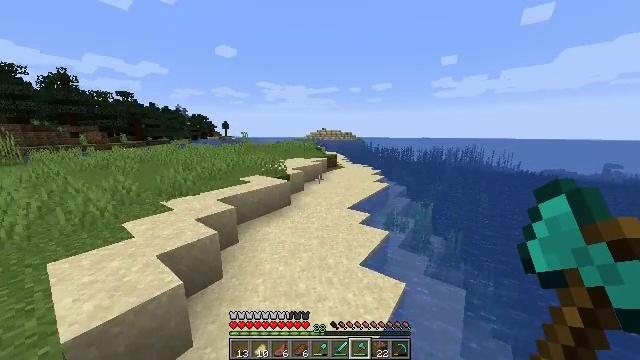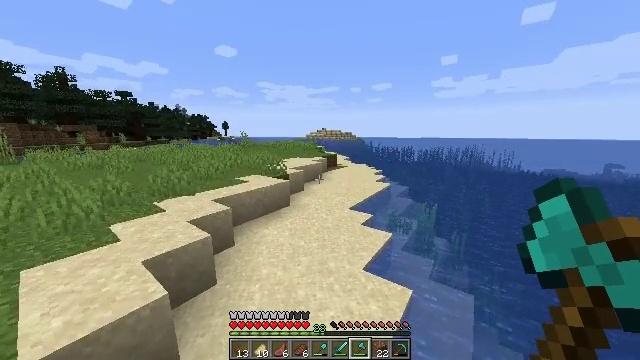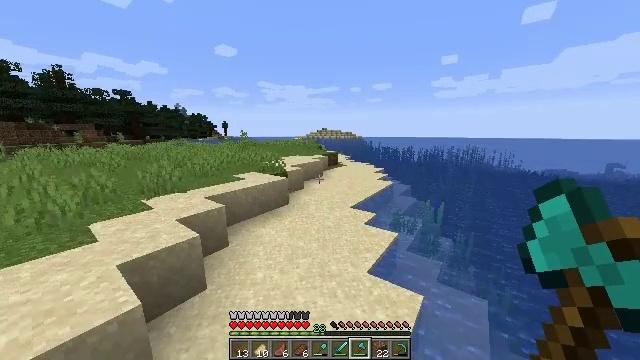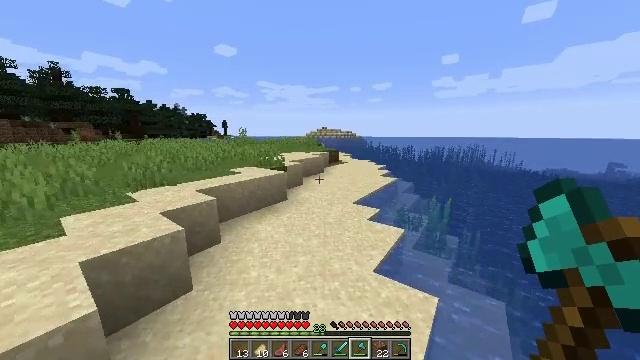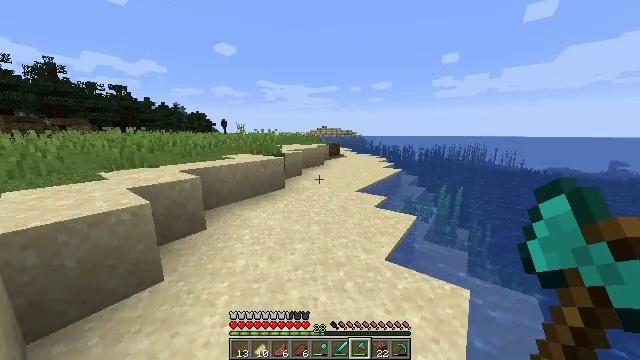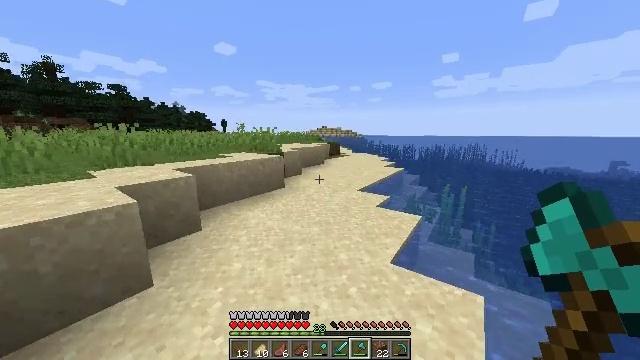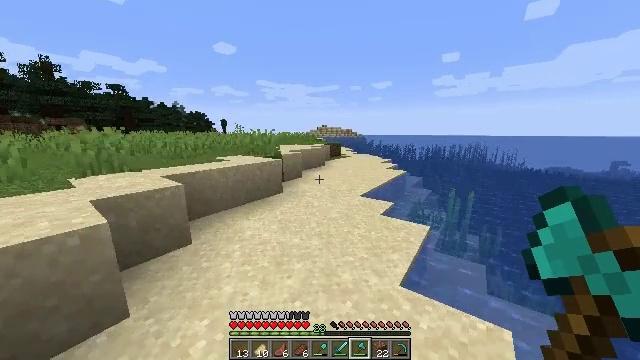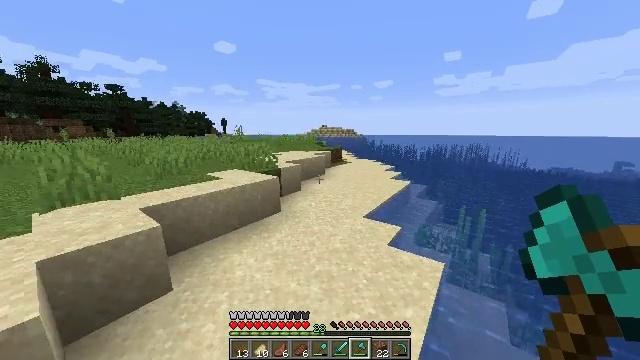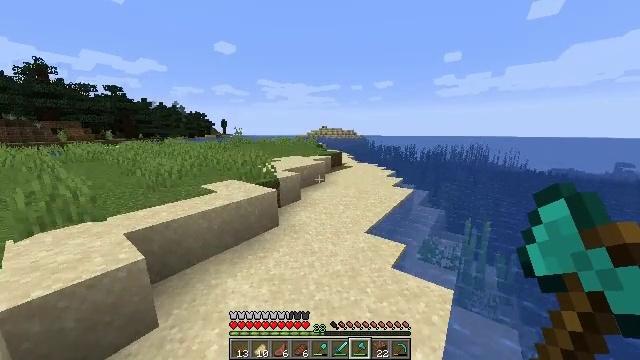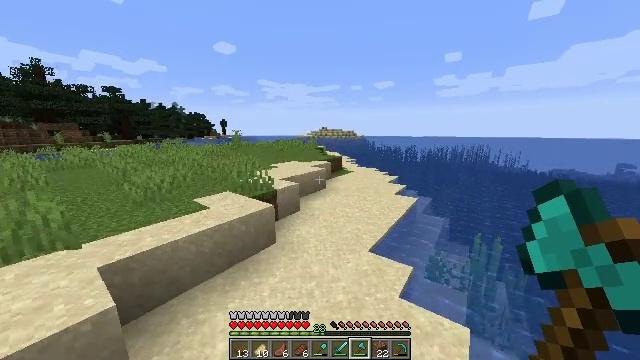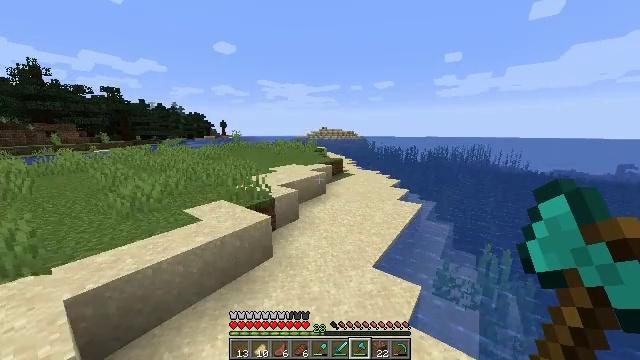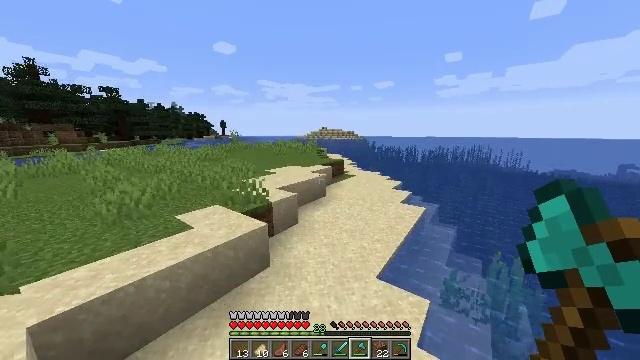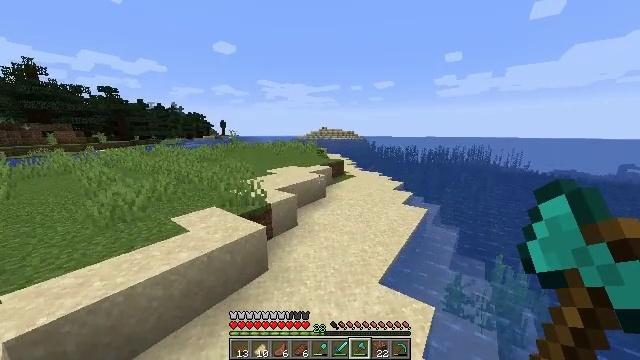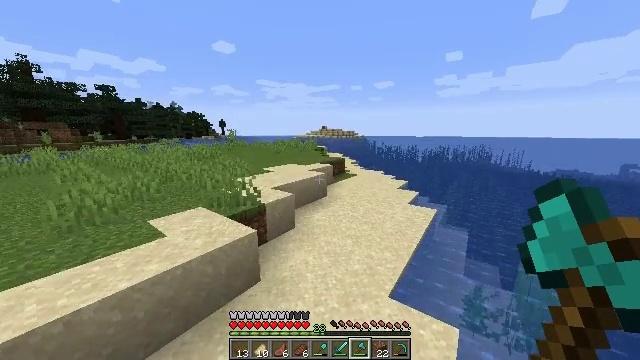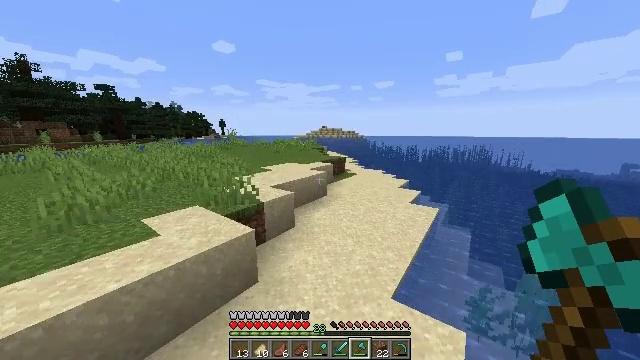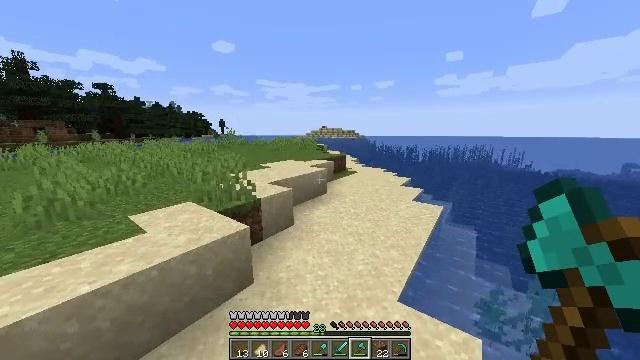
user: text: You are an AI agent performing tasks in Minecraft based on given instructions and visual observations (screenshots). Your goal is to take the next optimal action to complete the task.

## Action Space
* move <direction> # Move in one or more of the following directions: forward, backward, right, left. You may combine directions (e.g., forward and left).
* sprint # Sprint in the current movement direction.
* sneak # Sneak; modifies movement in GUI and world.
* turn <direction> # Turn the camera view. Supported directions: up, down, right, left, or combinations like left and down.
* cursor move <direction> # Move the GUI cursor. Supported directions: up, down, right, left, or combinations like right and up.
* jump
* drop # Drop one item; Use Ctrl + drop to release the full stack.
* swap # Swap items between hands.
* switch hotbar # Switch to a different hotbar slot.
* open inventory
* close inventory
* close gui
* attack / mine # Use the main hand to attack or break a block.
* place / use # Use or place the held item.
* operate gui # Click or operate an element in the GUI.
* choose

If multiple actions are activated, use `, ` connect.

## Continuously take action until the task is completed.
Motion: motion action
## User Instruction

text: Break the kelp plant in the ocean.
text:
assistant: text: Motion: move forward, jump
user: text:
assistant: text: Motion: move forward, jump
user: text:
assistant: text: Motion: move forward, jump
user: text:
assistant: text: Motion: move forward, sprint, jump
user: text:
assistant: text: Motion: move forward, sprint, jump
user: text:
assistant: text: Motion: move forward, sprint, jump
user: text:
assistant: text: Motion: move forward, sprint, jump
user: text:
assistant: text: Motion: move forward, sprint, jump
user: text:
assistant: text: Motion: move forward, sprint, jump
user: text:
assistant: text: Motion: move forward, jump
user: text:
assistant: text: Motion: move forward, jump
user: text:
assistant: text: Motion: move forward, jump
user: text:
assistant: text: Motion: move forward, jump
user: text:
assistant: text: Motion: move forward, jump
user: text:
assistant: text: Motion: move forward, jump
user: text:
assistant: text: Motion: move forward, sprint, jump
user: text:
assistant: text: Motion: move forward, sprint, jump
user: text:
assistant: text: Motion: move forward, sprint, jump
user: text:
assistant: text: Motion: move forward, sprint, jump
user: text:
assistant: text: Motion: move forward, sprint, jump
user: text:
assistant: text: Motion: move forward, sprint, jump
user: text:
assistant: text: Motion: move forward, jump
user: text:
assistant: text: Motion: move forward, jump
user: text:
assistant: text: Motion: move forward, jump
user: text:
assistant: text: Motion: move forward, jump
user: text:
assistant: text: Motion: move forward, turn left, jump
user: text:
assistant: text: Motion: move forward, turn left and up, jump
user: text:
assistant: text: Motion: move forward, sprint, turn left and up, jump
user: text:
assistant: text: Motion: move forward, sprint, turn left, jump
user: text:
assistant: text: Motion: move forward, sprint, jump